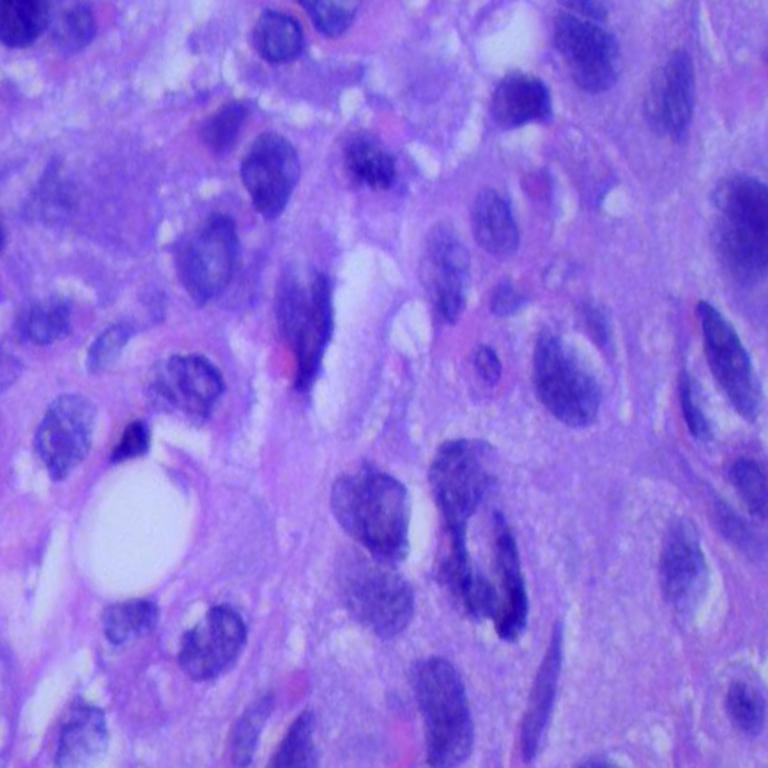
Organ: lung
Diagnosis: squamous carcinomas